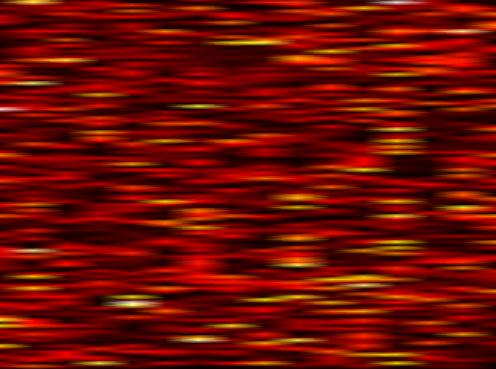
Label: FOFDM